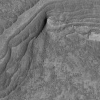
Atmospheric dust classification: not_dusty